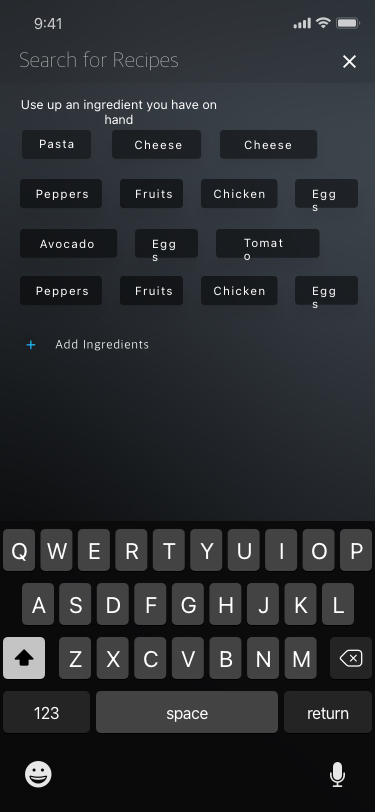
Text in this UI design:
Add Ingredients
Use up an ingredient you have on hand